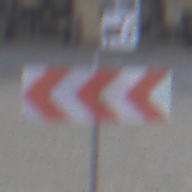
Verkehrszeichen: RichtungstafelnInKurvenGrossRechts
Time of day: MorningAfternoon
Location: Outdoor (Urban)
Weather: PartlyCloudy
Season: NotSpecified
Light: Natural